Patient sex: F
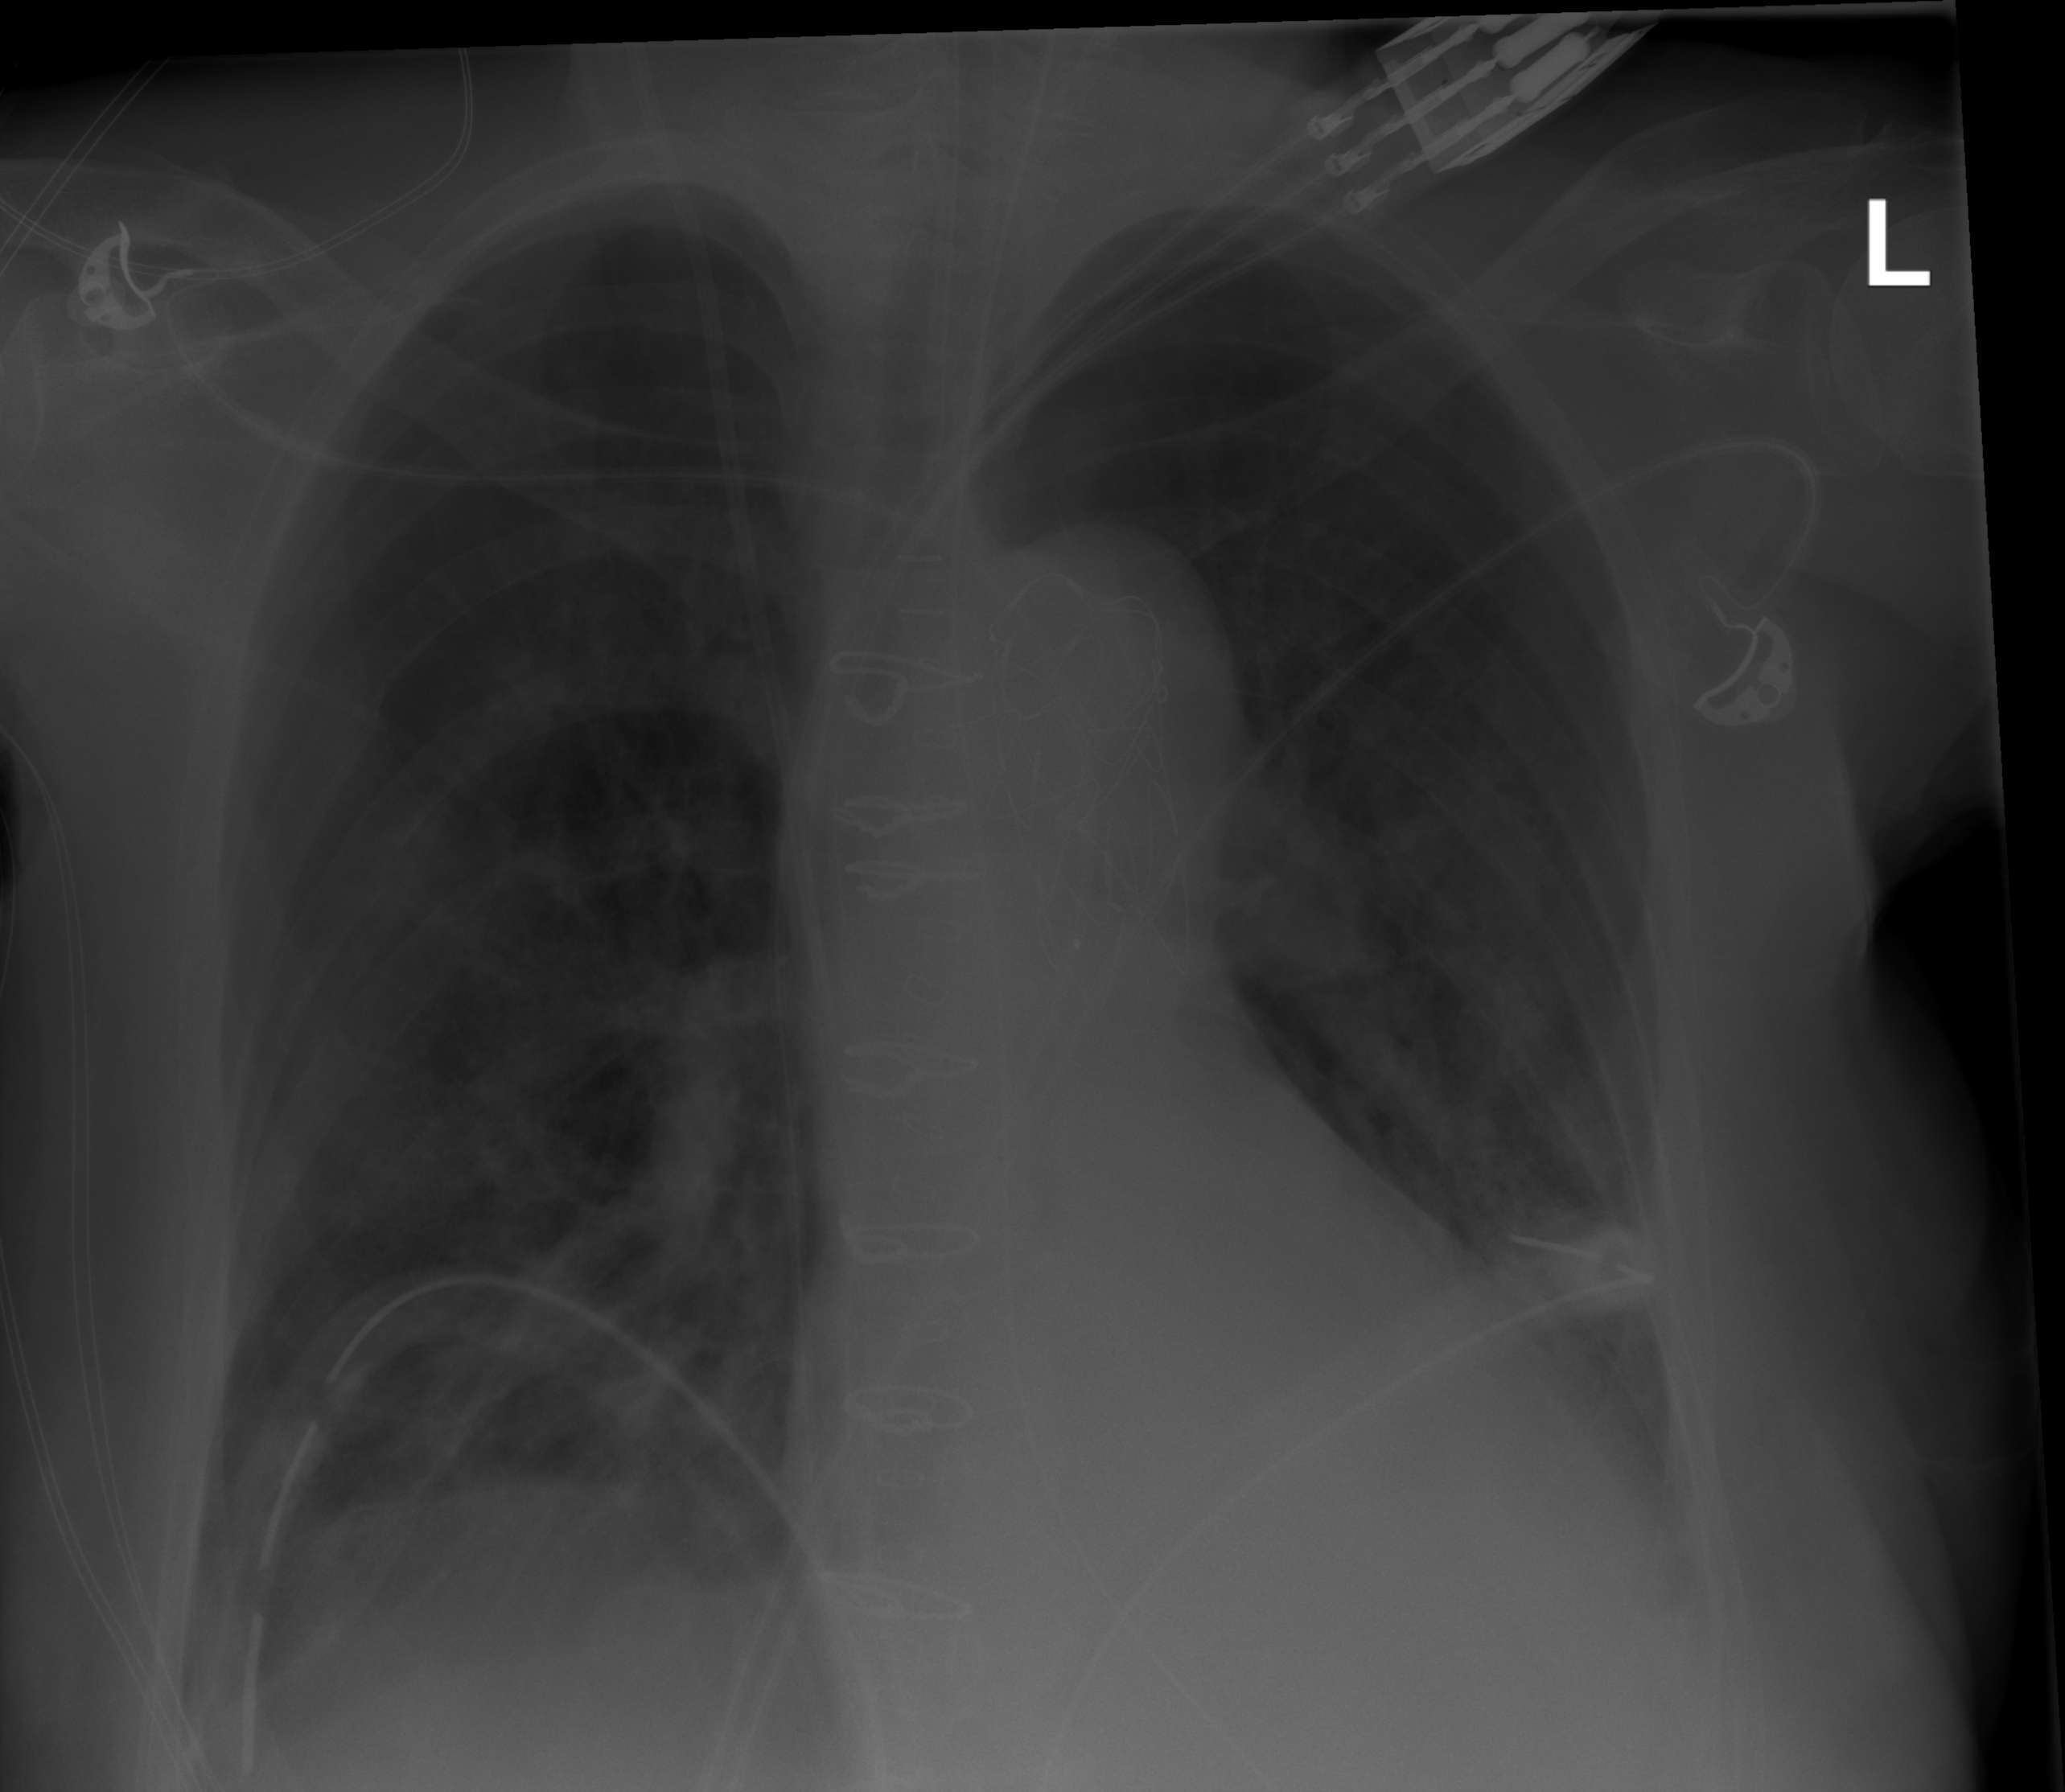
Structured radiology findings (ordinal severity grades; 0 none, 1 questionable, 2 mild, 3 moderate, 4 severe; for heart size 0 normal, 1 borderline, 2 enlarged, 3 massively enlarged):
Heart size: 0
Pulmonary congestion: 0
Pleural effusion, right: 0
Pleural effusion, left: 0
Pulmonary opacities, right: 2
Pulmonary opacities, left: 0
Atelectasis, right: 0
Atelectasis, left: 0